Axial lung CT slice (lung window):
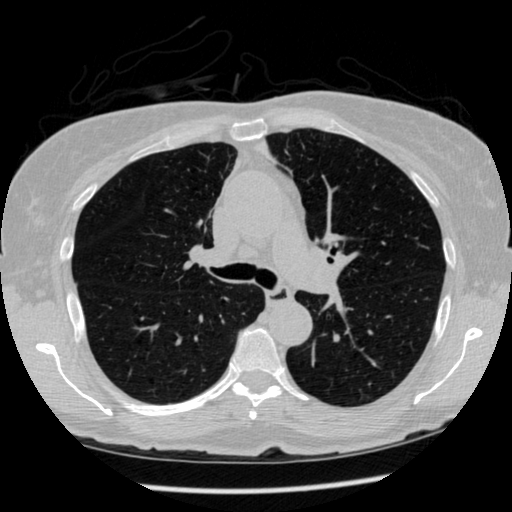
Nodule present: no